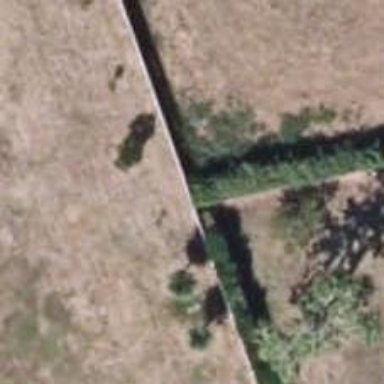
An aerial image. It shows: Wall is shown in the image.